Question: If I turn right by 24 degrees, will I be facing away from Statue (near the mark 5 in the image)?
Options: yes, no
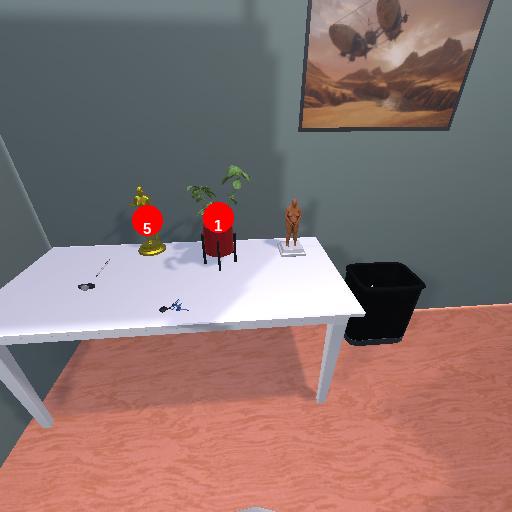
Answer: yes